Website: home-depot
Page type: payment
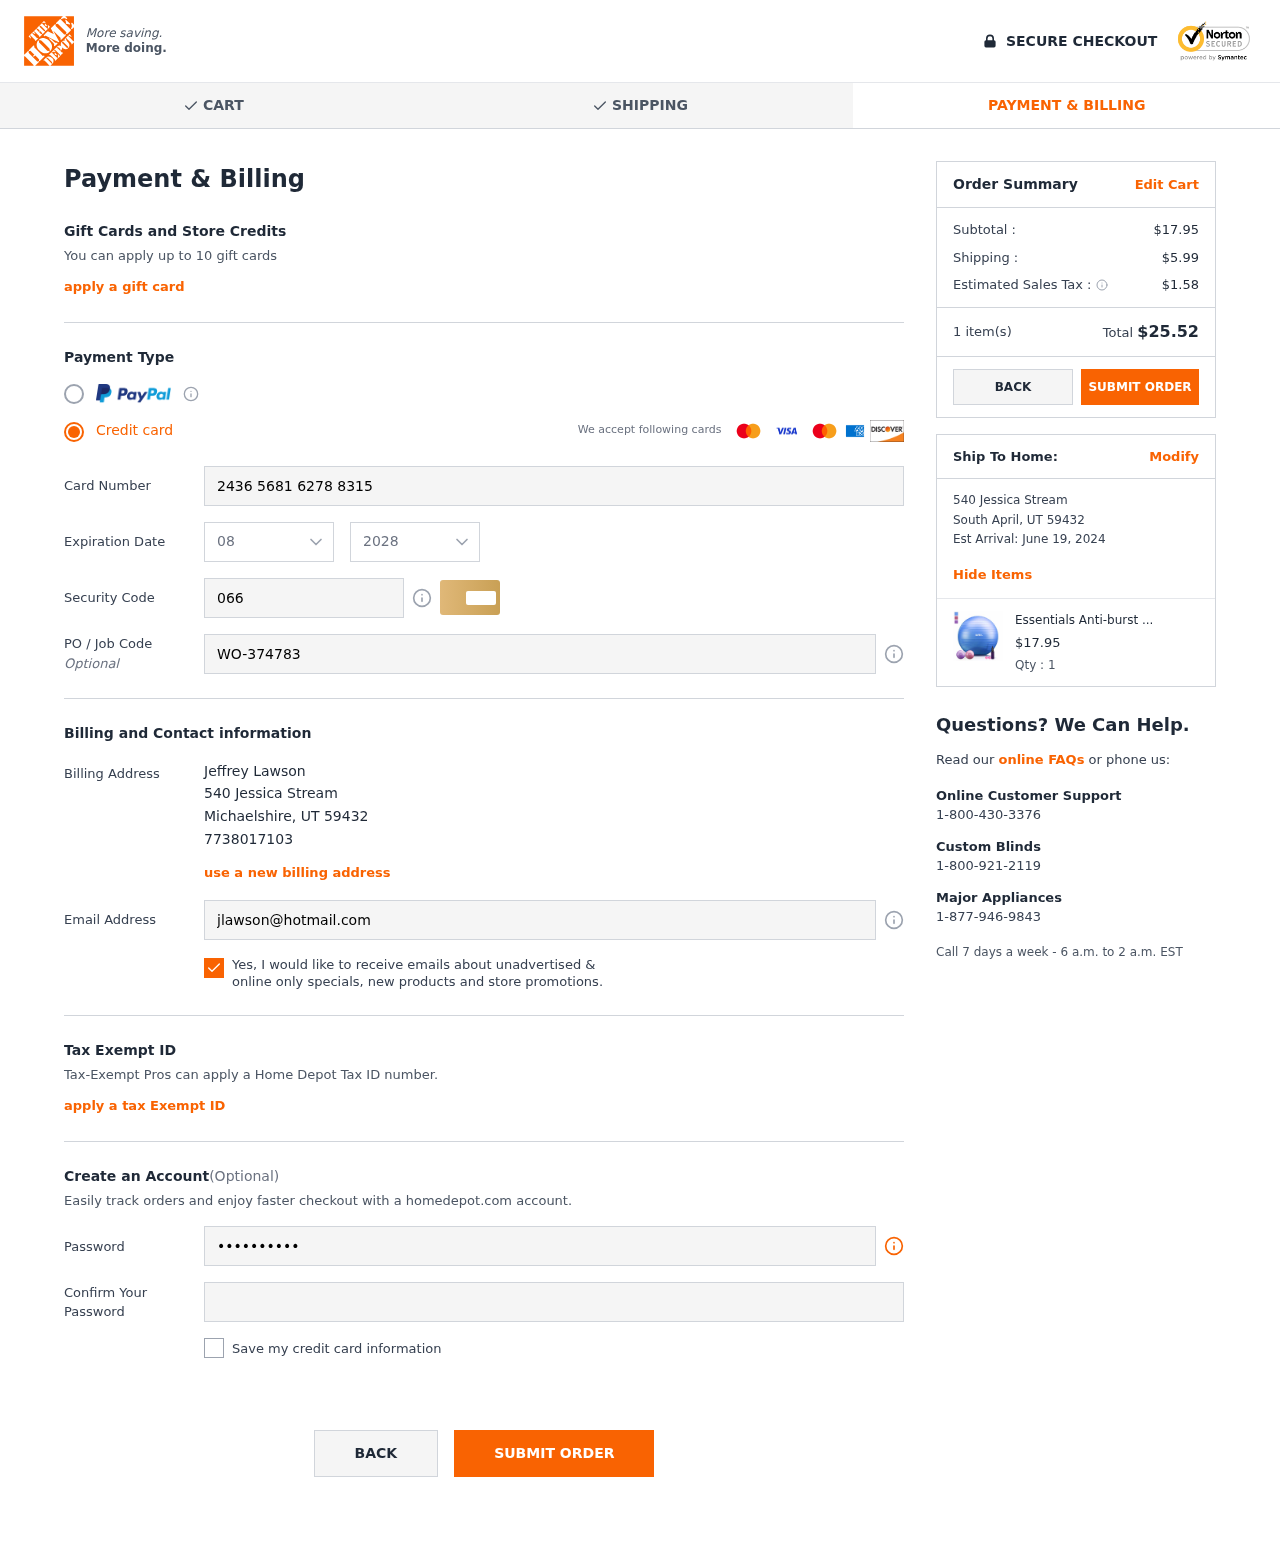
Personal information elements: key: PII_CARD_CVV
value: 066
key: PII_CARD_EXPIRY_MONTH
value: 08
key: PII_CARD_EXPIRY_YEAR
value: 28
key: PII_CARD_NUMBER
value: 2436 5681 6278 8315
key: PII_CITY
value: Michaelshire
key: PII_CITY2
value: South April
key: PII_EMAIL
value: jlawson@hotmail.com
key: PII_FULLNAME
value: Jeffrey Lawson
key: PII_JOB_CODE
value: WO-374783
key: PII_PHONE
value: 7738017103
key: PII_POSTCODE
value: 59432
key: PII_POSTCODE2
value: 59432
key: PII_STATE_ABBR
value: UT
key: PII_STATE_ABBR2
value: UT
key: PII_STREET
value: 540 Jessica Stream
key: PII_STREET2
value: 540 Jessica Stream
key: PII_POSTCODE_FULL
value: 59432
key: PII_POSTCODE_NUMERIC
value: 59432
Product elements: key: PRODUCT1_NAME
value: Essentials Anti-burst Exercise Ball 65 cm 75 cm Fitness Ball with Ball Pump Pezzi Ball for Yoga Pila
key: PRODUCT1_PRICE
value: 17.95
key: PRODUCT1_QUANTITY
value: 1
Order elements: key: ORDER_SUBTOTAL
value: $17.95
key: ORDER_SHIPPING_COST
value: $5.99
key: ORDER_TAX
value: $1.58
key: ORDER_NUM_ITEMS
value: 1 item(s)
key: ORDER_TOTAL
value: $25.52
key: ORDER_DELIVERY_DATE
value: June 19, 2024